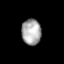
Tissue: prostate
Cell type: T cells
Senescence score: 0.2946
Nuclear area (px): 494
Mean DAPI intensity: 169.694